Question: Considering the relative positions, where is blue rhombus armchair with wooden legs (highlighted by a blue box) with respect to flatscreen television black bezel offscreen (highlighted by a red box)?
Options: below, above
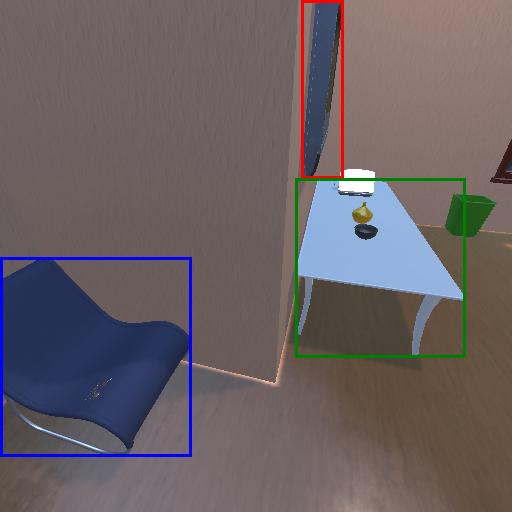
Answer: below